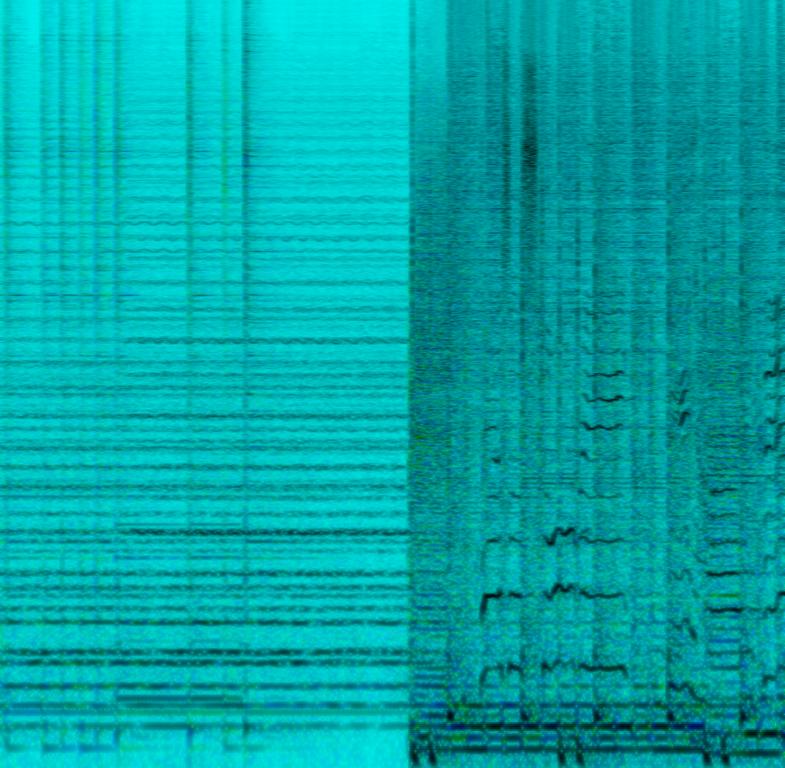
The drums are playing a steady rock groove with a half open hi hat constantly ringing through the song. The e-guitar is panned to the left and right side of the speakers or two e-guitars are shredding the same distorted chords along with the bass silently playing in the background. The female voice is singing in a higher pitch and is accompanied by a female backing voice singing a deeper harmony. This sounds like a typical high school rock song. This song may be played chilling in your room sitting on the bed daydreaming.